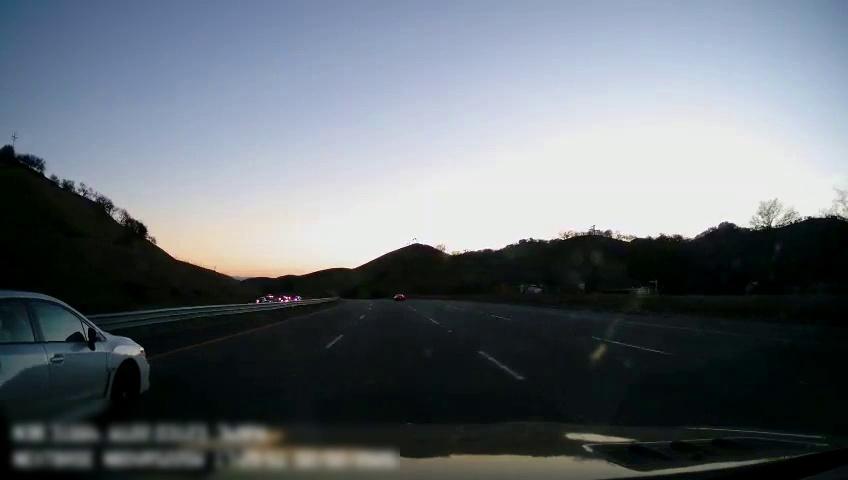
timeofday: Day
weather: Sunny
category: Drivable Space
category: Vehicles | Car
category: Vehicles | Car
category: Lanes | Current Lane
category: Lanes | Current Lane
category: Lanes | Alternate Lane
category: Lanes | Alternate Lane
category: Lanes | Alternate Lane